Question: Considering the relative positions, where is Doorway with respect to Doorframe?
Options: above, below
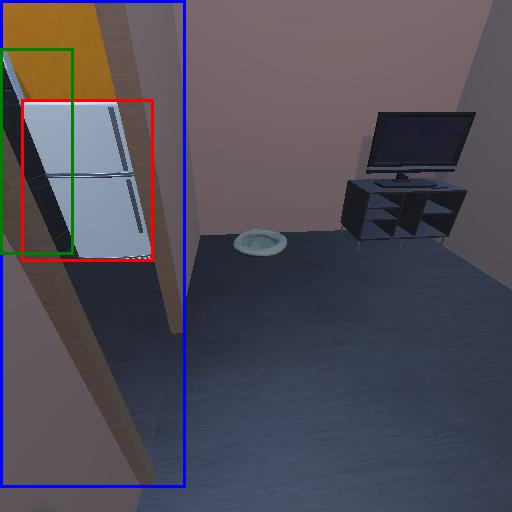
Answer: above